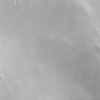
Label: not_dusty